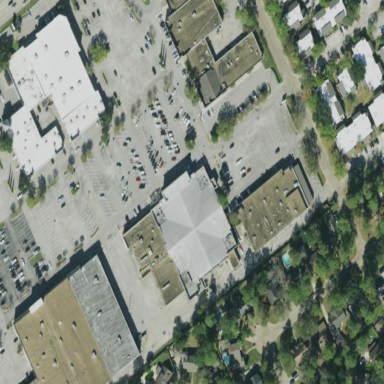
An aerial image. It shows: Supermarket building.